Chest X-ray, PA view. Patient: 59 years old, sex M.
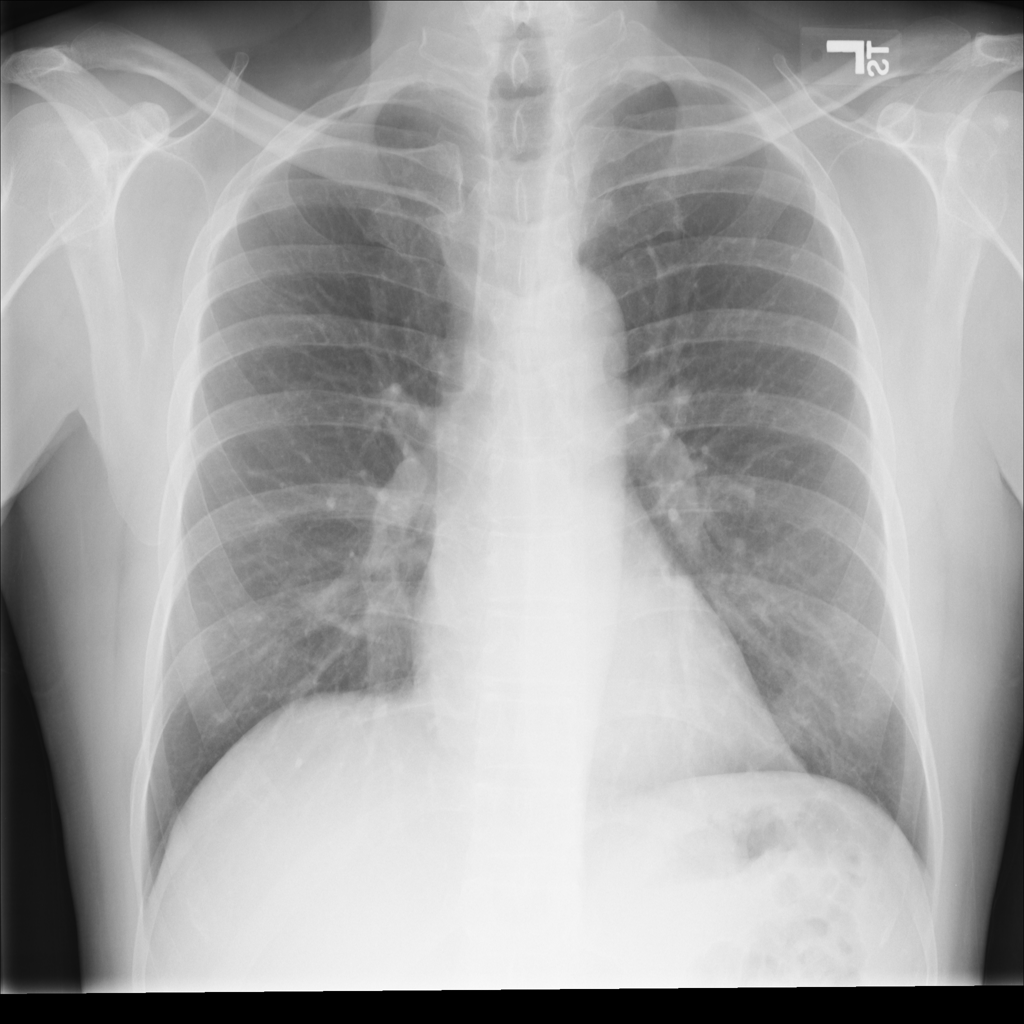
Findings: No Finding